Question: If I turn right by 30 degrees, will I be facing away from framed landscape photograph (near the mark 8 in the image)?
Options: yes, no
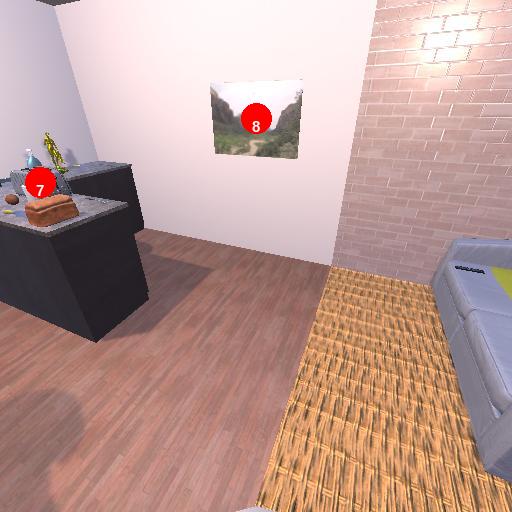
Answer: yes